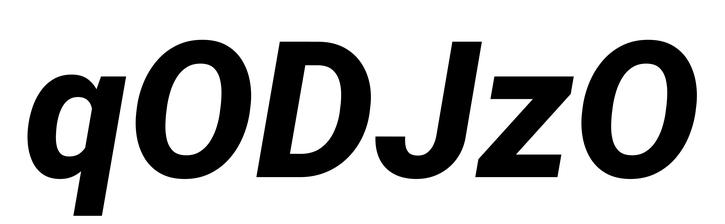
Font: Roboto-Italic_ExtraBold_Italic